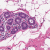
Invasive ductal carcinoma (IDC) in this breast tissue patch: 0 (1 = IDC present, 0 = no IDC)